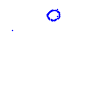
Particle: proton